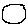
Label: circle